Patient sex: F
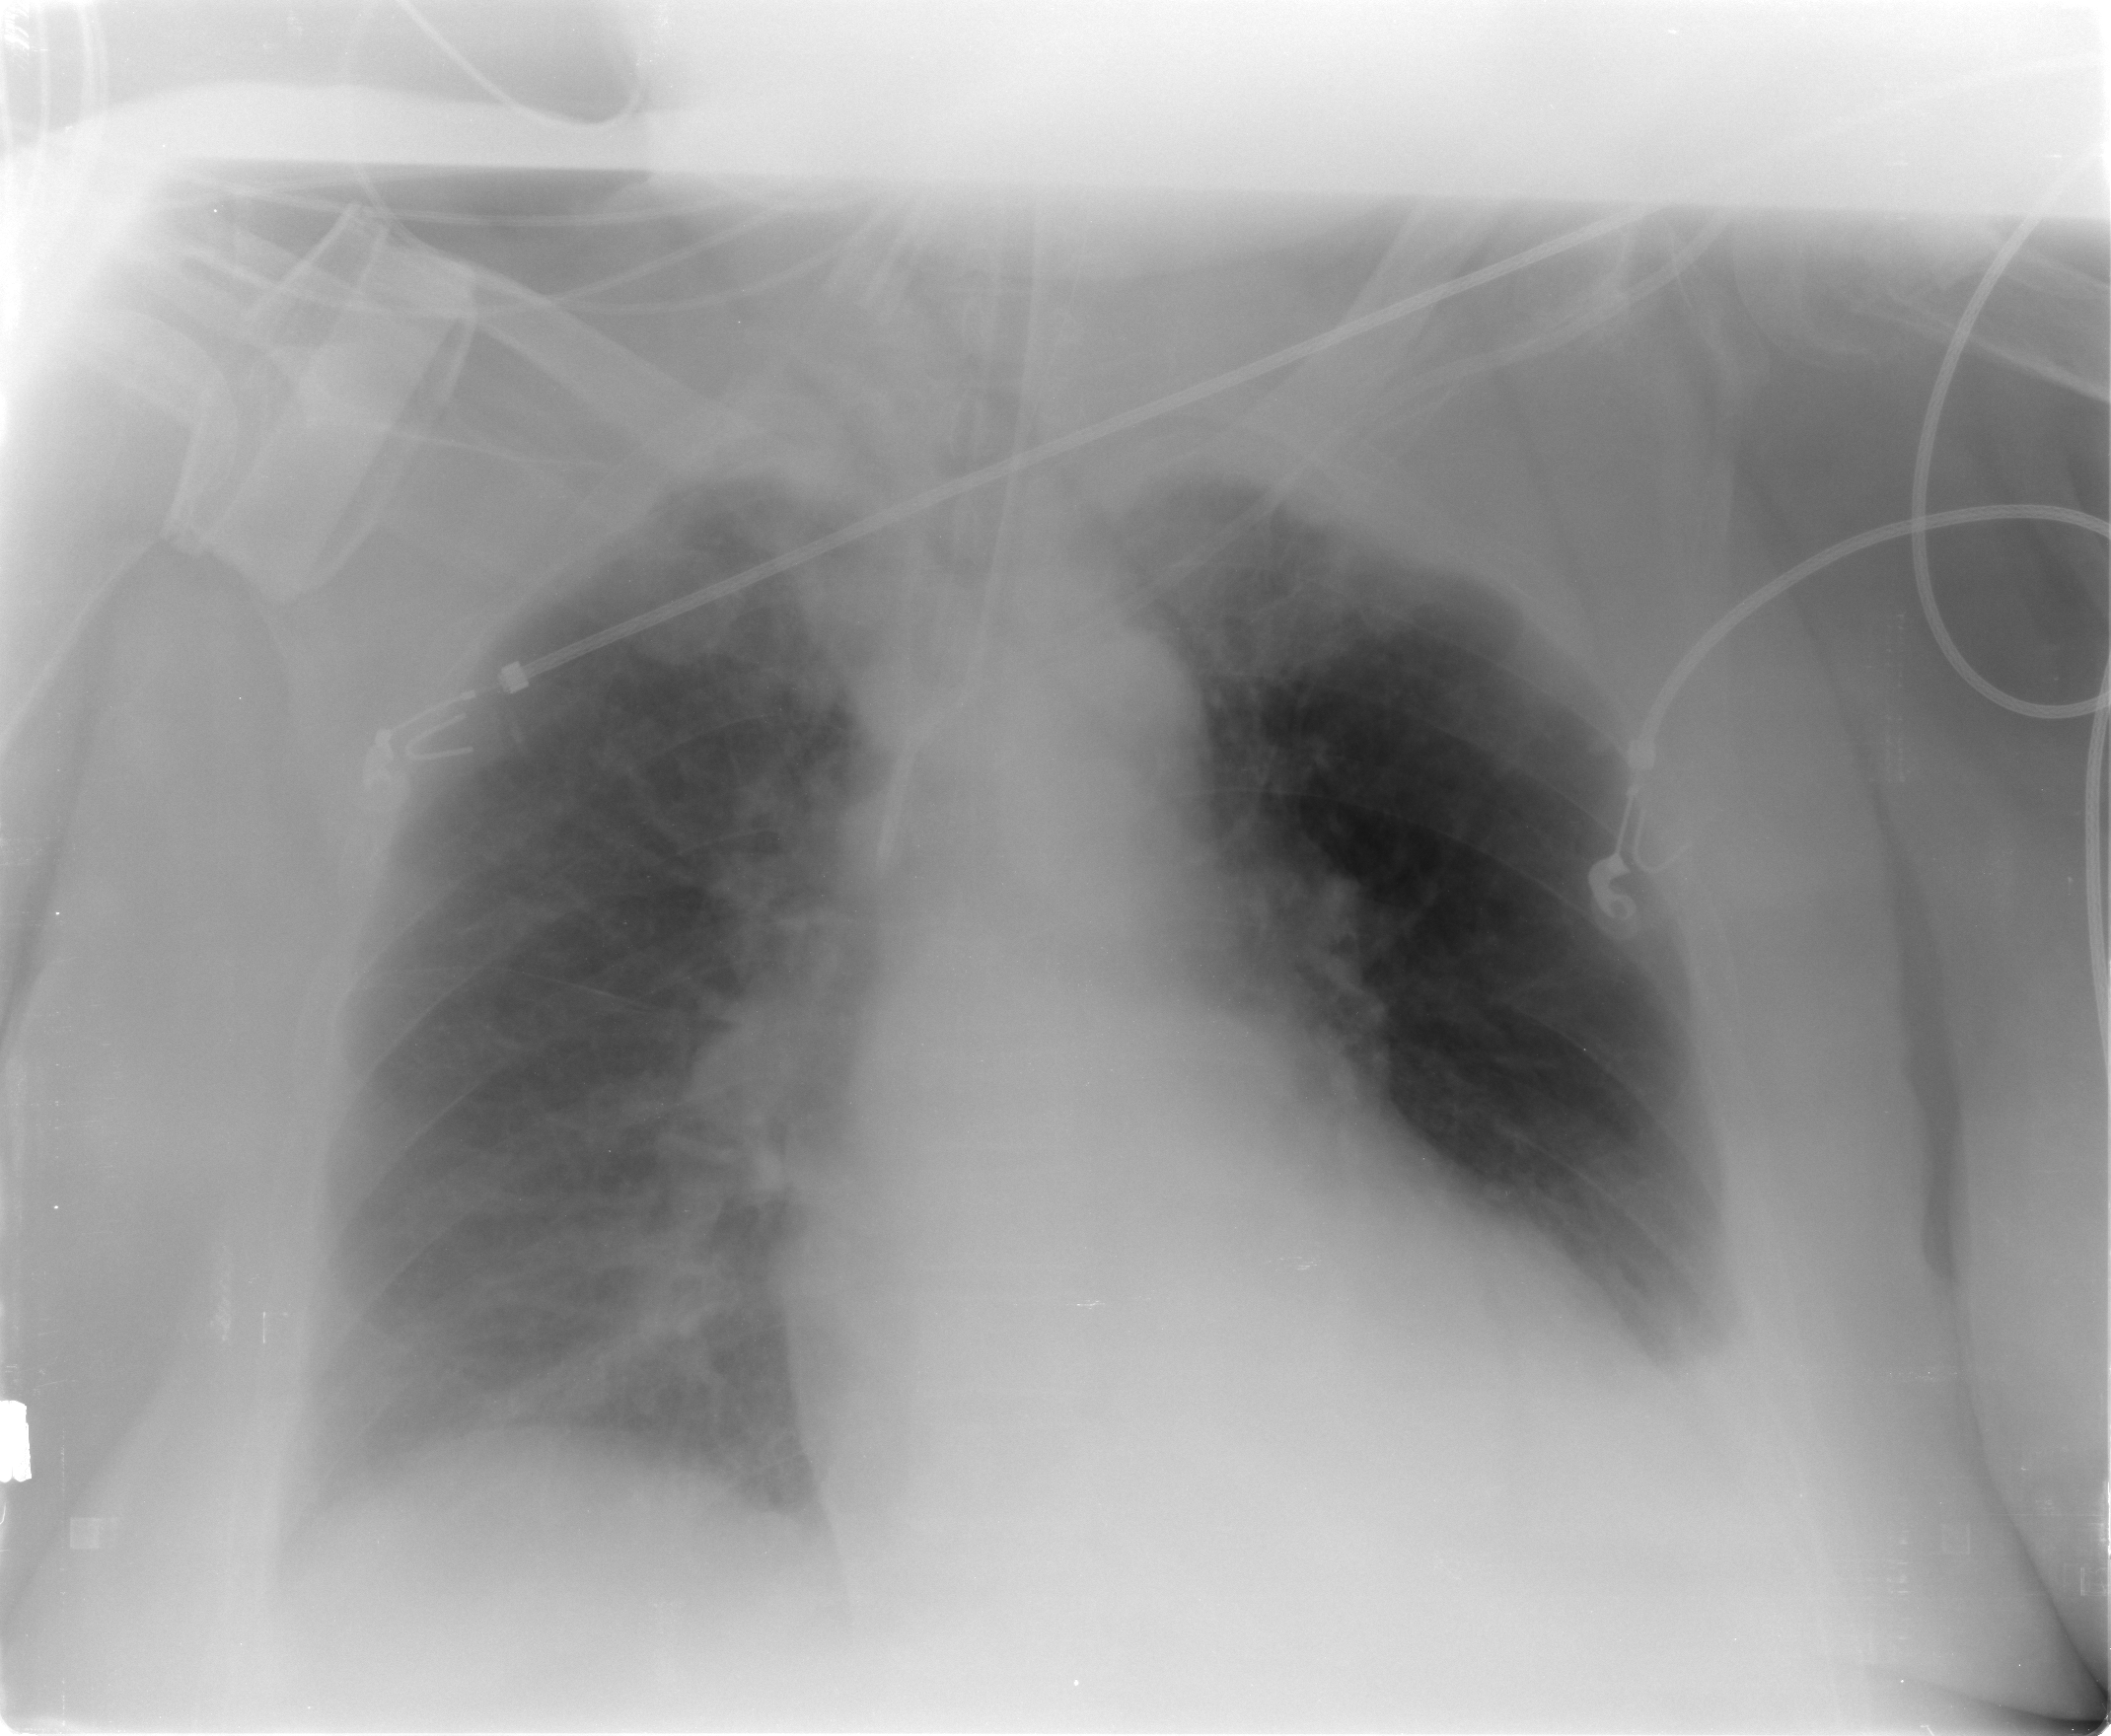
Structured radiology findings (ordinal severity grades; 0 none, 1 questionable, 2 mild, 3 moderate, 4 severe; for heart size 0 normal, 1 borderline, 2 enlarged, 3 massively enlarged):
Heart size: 2
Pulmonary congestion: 2
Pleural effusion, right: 1
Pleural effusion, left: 2
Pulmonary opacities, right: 0
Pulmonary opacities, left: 0
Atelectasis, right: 2
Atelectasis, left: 2